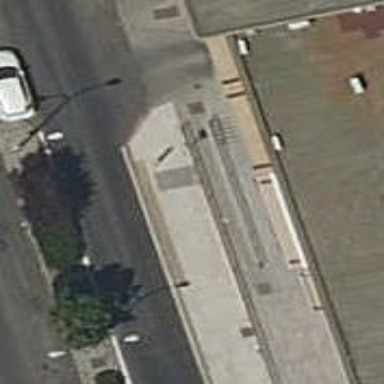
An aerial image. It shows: Public transport stop position.